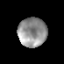
Tissue: prostate
Cell type: T cells
Senescence score: 0.3486
Nuclear area (px): 824
Mean DAPI intensity: 145.337